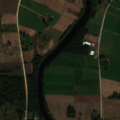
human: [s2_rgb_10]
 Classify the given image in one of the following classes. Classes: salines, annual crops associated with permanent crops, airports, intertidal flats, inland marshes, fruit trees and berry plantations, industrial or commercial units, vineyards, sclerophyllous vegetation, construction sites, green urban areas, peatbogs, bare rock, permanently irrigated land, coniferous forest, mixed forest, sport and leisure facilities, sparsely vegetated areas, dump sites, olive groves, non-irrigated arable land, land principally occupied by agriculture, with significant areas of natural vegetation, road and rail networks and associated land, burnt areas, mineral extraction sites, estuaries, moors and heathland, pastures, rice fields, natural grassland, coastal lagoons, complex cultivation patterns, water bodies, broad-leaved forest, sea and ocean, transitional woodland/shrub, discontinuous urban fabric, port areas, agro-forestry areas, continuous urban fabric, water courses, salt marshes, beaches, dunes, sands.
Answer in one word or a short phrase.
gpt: non-irrigated arable land, complex cultivation patterns, land principally occupied by agriculture, with significant areas of natural vegetation, mixed forest, water courses